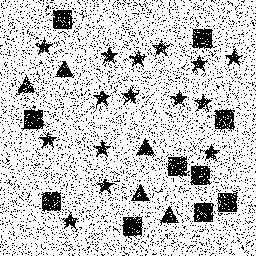
Squares: 10
Triangles: 5
Stars: 15
Total shapes: 30